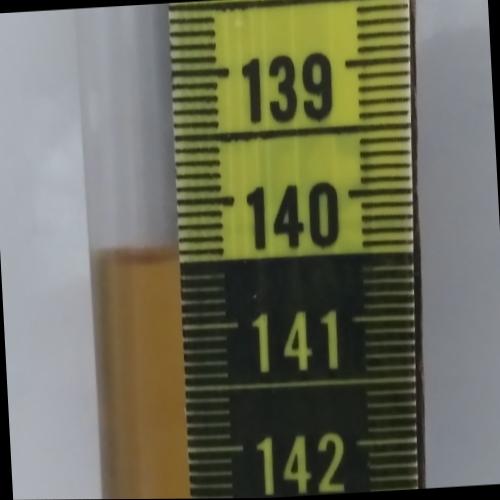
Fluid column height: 140.5 cm